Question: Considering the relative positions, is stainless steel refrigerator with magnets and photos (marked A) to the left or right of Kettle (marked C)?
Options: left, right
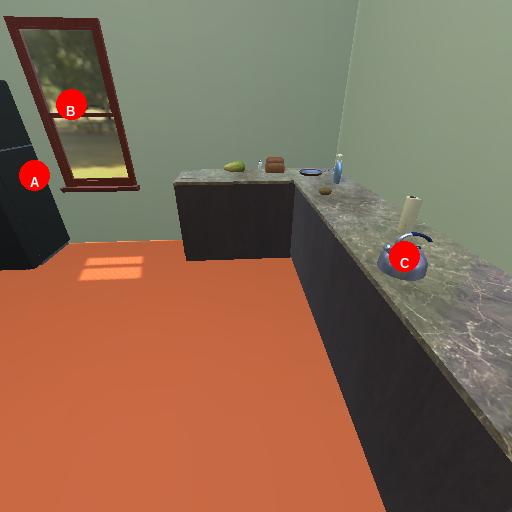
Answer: left